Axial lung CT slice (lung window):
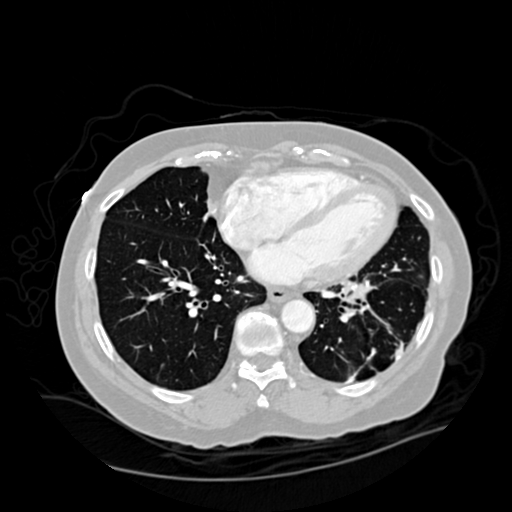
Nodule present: no